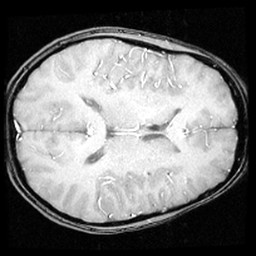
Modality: inplaneT1
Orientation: axial
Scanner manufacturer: ge
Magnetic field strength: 3 T
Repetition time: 0.2 s
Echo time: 0.0036 s